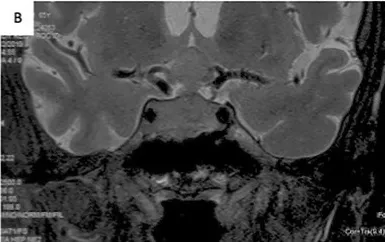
Seller MRI scans showed a sellar lesion with suprasellar extension and compression of the optic chiasm. The lesion located in the sellar region presented with an isointense signal on T1-, and ,T2-weighted MRI.
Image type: radiology (mri)